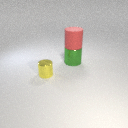
large green metal cylinder below large red rubber cylinder